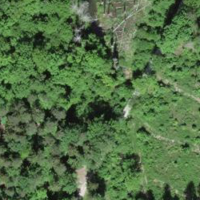
EUNIS habitat code: 43
Species observed at this site:
Lycopus europaeus
Ichthyosaura alpestris
Gonepteryx rhamni
Chelidonium majus
Aglais io
Squalius cephalus
Lamium maculatum